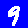
Digit: 9